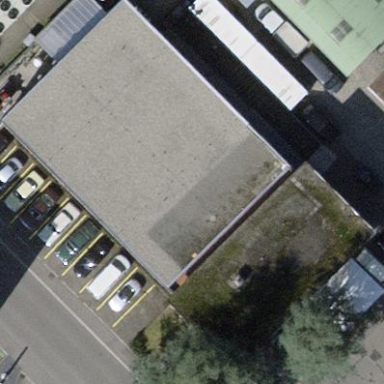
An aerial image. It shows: Industrial building.